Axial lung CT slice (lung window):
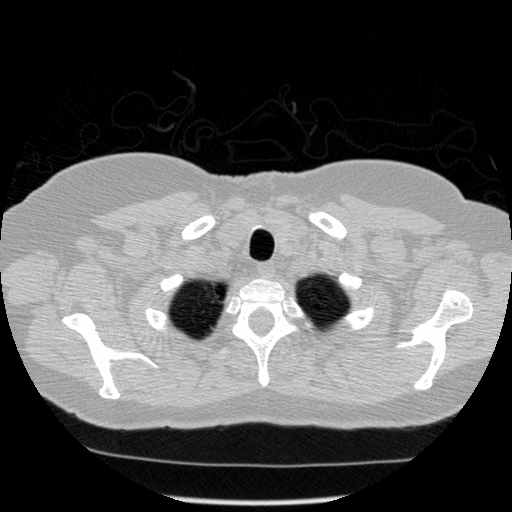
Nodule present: no